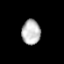
Tissue: prostate
Cell type: T cells
Senescence score: 0.3417
Nuclear area (px): 455
Mean DAPI intensity: 186.708